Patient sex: M
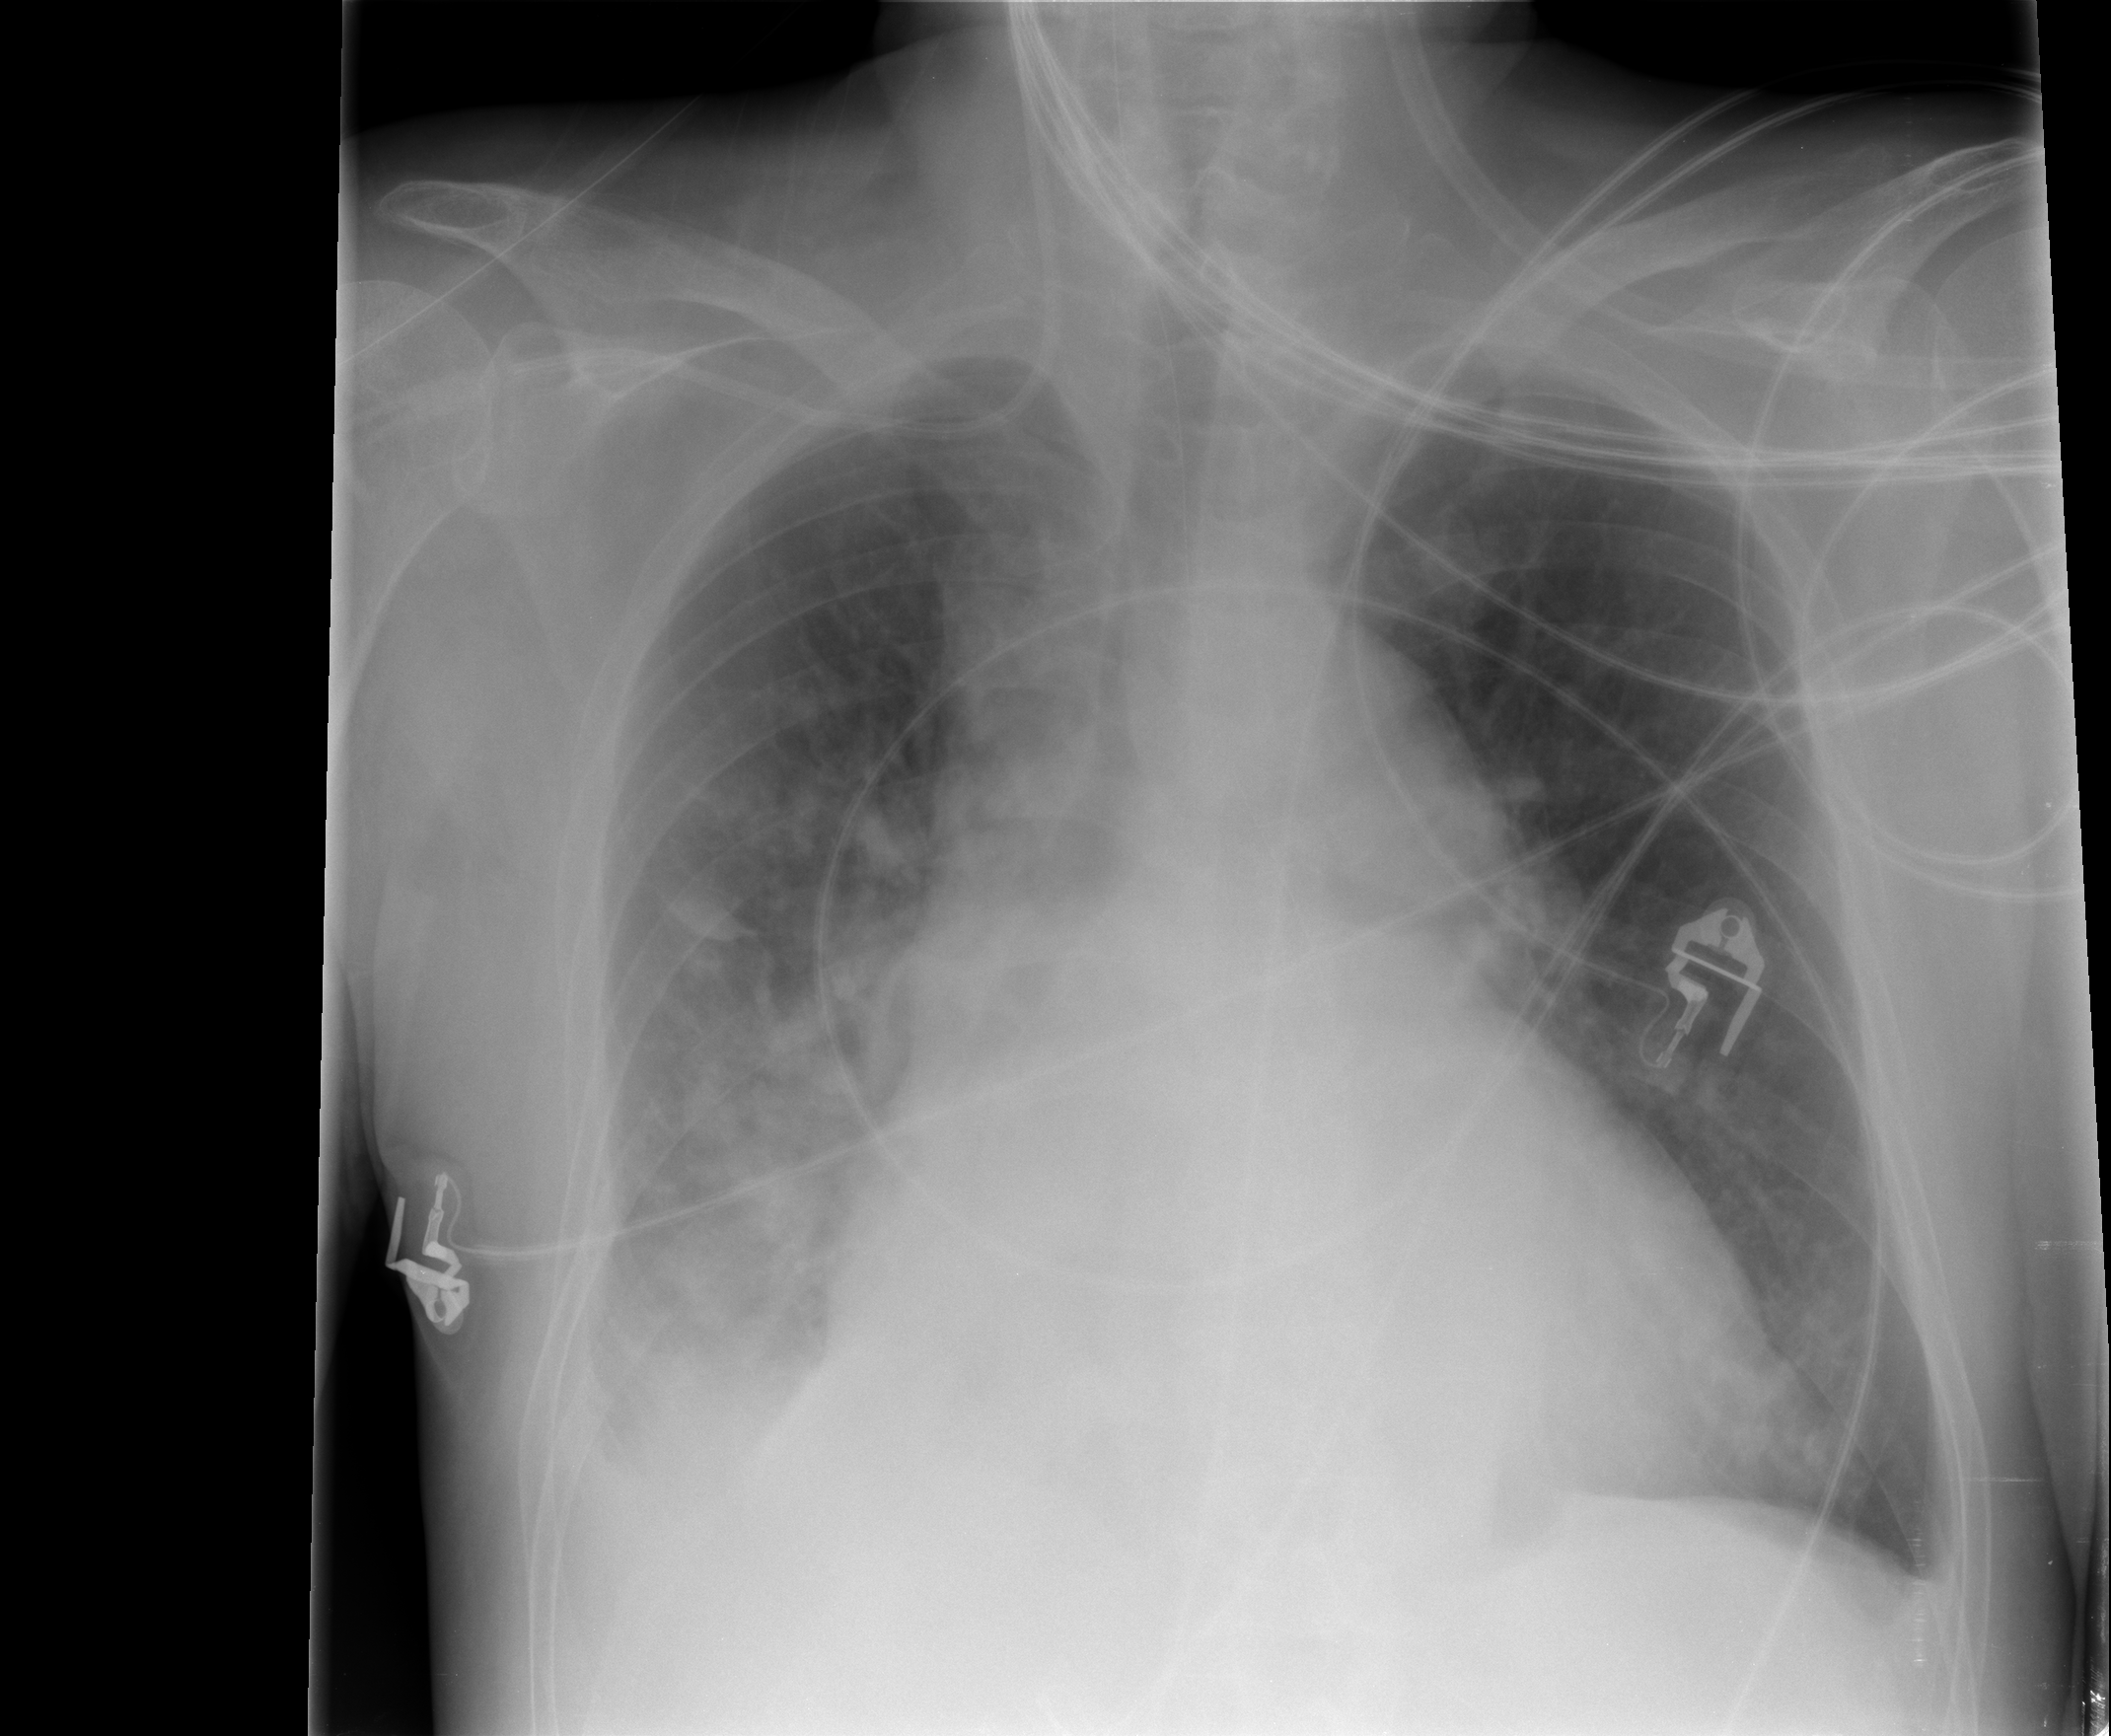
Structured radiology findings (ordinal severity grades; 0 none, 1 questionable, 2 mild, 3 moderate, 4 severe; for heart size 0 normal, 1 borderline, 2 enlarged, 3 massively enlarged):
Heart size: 3
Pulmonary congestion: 2
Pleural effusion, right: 0
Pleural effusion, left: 0
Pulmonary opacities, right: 3
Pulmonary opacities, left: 1
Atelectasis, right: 3
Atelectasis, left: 0